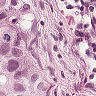
Metastatic tissue present: yes